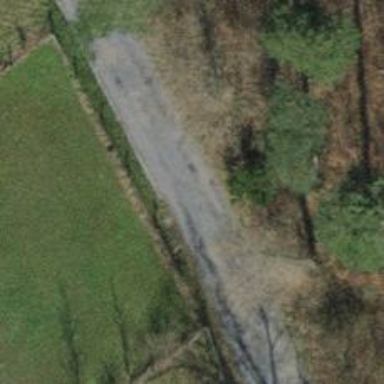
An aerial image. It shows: Unclassified road.